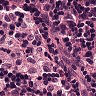
Metastatic tissue present: no